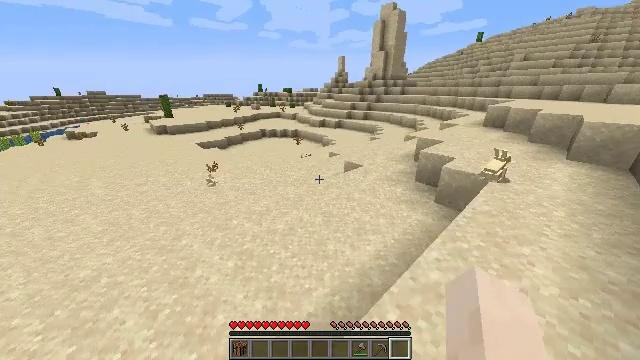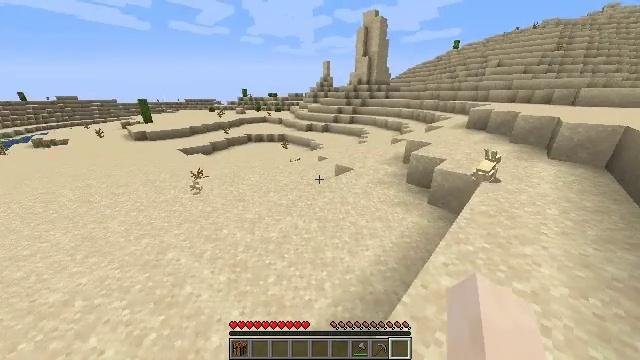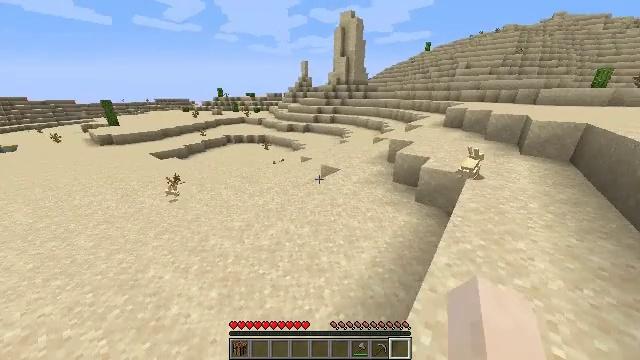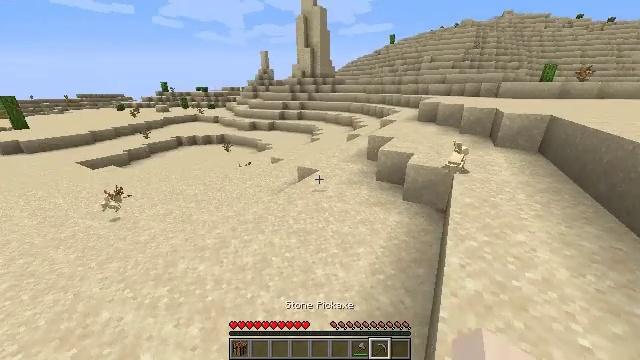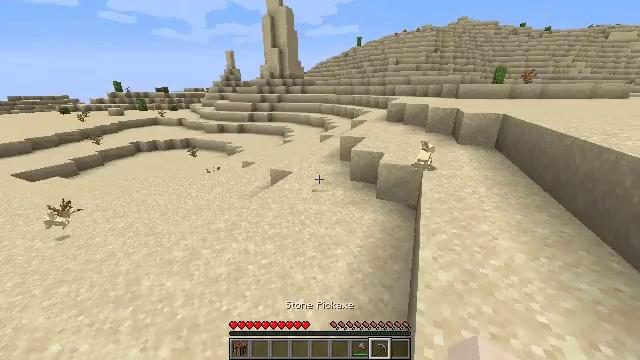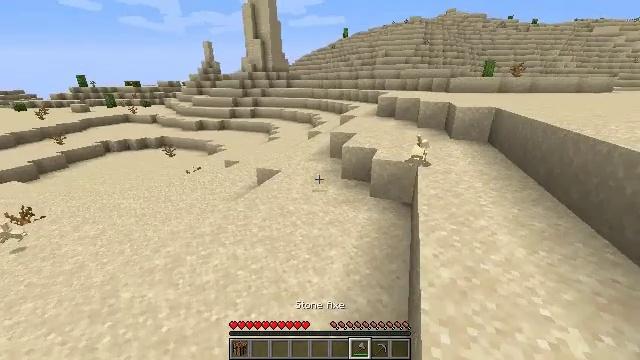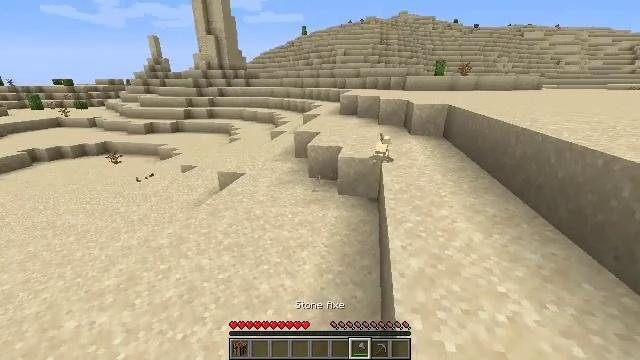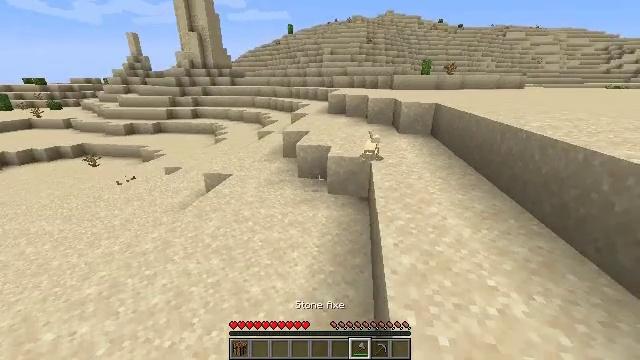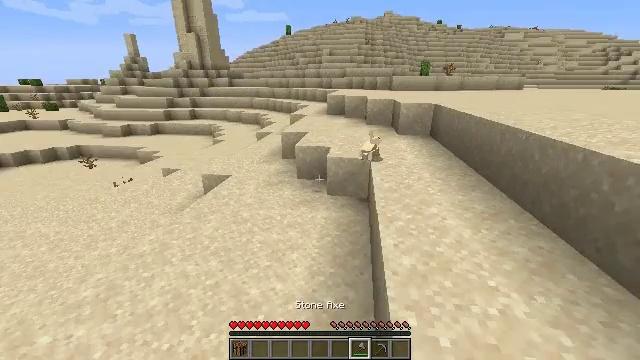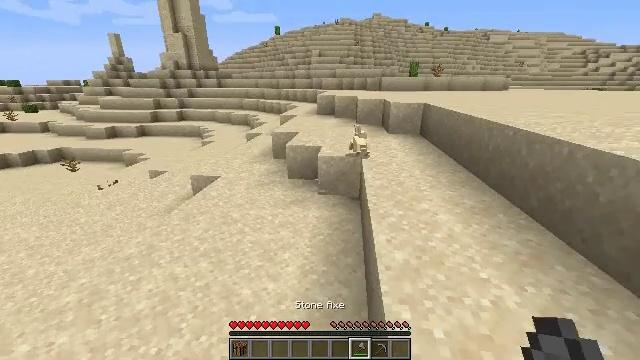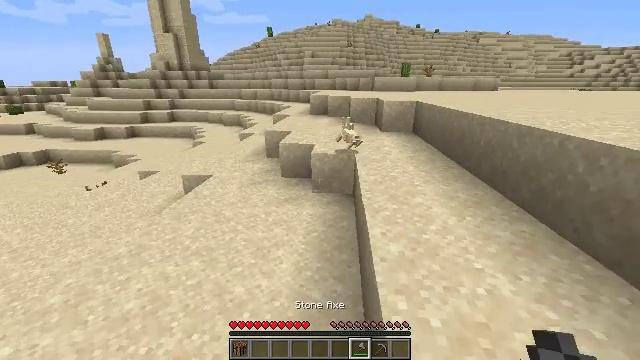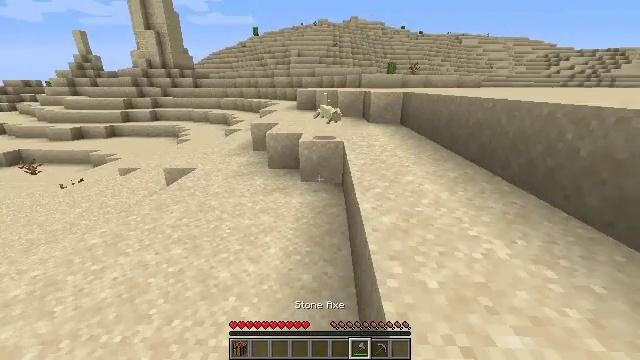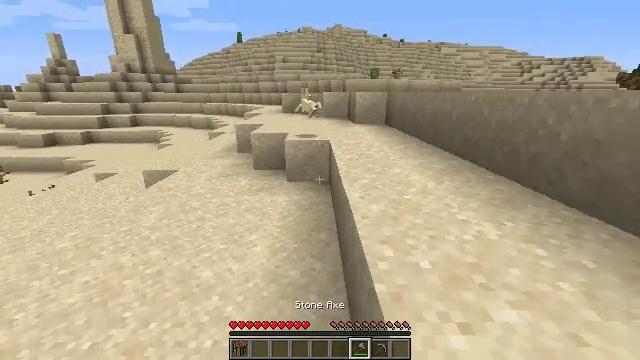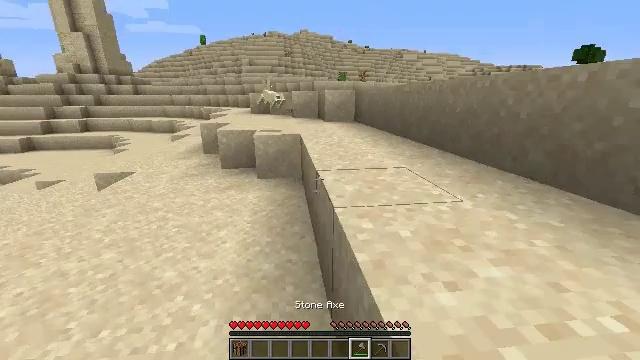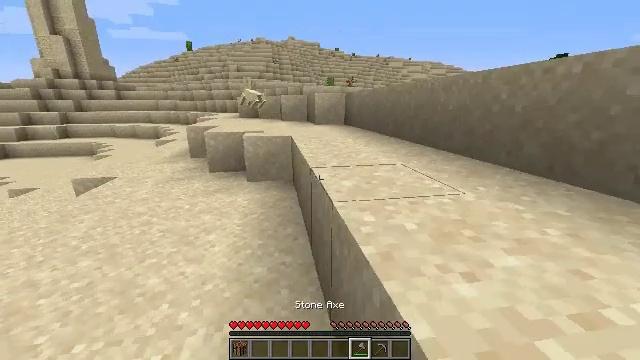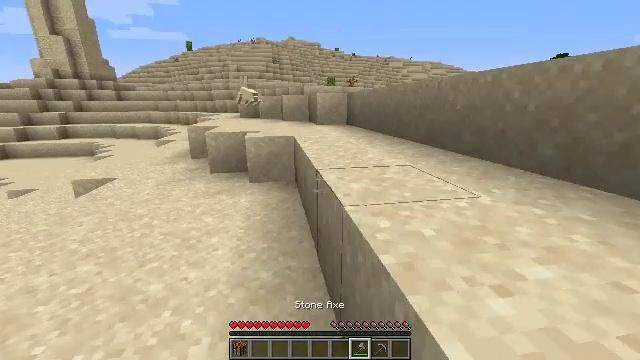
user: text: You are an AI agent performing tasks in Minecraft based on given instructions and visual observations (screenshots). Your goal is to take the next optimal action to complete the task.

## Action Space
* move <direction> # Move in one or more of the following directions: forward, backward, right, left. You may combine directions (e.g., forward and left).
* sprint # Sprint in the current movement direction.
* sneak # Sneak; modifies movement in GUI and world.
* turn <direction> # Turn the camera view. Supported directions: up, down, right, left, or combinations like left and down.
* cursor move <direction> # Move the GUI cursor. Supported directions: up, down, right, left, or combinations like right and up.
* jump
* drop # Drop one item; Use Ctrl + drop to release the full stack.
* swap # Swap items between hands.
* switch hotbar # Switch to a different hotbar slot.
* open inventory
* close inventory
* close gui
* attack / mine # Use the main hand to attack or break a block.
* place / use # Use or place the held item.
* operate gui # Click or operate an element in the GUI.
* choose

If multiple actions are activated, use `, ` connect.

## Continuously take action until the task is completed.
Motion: motion action
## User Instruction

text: Hunt animals.
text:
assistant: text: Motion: move forward and move left, turn right and up
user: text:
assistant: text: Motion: move left, turn right
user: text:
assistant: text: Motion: turn right
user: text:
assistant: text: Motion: turn right
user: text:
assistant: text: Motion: turn right
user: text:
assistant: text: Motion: turn right
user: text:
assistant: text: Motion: turn right
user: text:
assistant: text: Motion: no_op
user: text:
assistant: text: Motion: turn right
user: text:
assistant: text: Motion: turn right
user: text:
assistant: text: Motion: move forward, turn right
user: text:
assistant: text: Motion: move forward, turn right and up
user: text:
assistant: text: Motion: move forward and move left, turn right and up
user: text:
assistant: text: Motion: move forward and move left, turn right and up
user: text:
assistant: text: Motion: move forward
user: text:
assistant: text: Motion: move forward
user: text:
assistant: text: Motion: move forward
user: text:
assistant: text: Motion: move forward, turn up
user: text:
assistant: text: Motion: move forward and move left, turn left and up
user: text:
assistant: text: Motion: move forward and move left, turn left
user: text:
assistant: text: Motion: move forward and move left, turn left
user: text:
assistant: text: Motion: move forward and move left, turn left
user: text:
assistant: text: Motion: move forward, turn left
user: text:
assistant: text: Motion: move forward, sprint, turn left
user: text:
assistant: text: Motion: move forward, sprint
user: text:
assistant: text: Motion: move forward, sprint
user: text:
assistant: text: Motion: move forward, sprint
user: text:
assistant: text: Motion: move forward, sprint, turn left
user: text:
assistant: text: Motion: move forward, sprint
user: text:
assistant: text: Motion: move forward, sprint